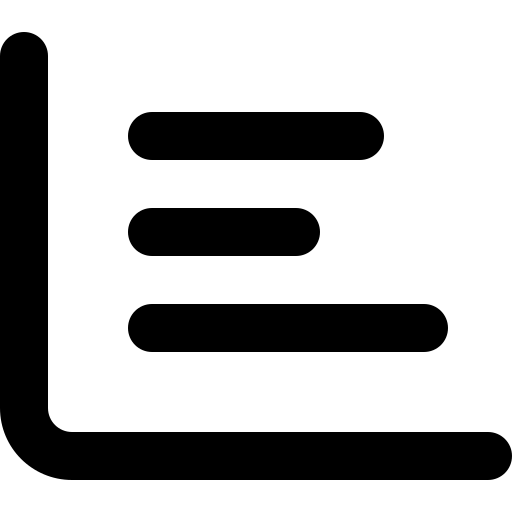
Tags: icon, FontAwesome, fa-icon, outline, chart, bar